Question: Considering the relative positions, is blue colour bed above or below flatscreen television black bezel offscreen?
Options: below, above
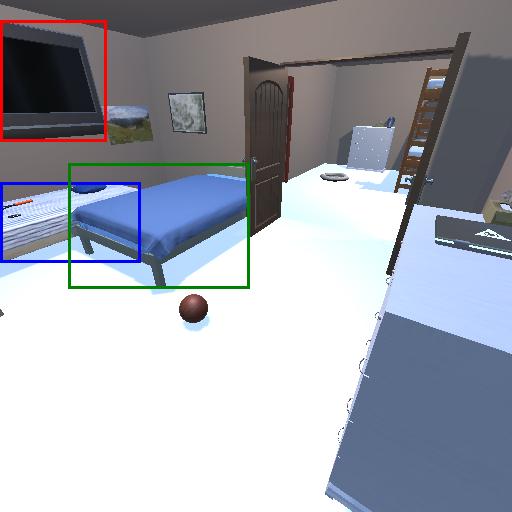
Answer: below